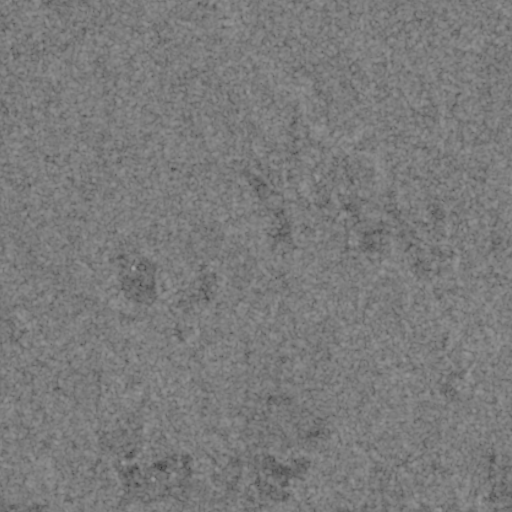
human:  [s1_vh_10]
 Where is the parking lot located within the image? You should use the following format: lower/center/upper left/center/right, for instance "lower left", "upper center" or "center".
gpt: The parking lot is located in the center right of the image.
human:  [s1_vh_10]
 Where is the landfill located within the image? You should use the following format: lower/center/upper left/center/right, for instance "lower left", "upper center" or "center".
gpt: There is no landfill in the image.

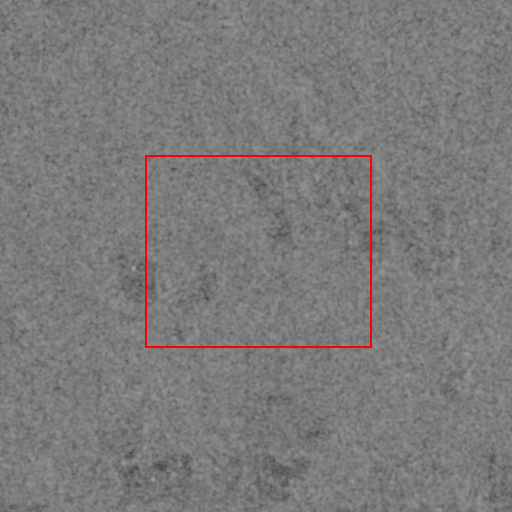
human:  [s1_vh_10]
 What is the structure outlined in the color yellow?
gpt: There is no yellow outline.
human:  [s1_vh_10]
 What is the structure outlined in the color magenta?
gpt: There is no structure outlined in magenta.